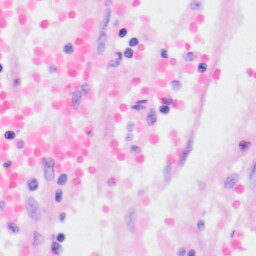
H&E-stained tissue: Kidney